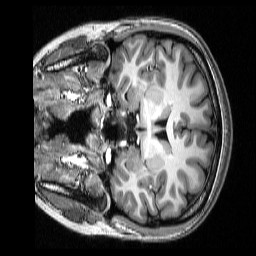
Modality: T1w
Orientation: coronal
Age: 21
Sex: female
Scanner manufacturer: siemens
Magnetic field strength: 3 T
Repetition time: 2.53 s
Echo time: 0.00339 s